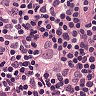
Metastatic tissue present: yes